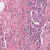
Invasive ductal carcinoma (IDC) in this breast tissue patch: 1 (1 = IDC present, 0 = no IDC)